Question: Today, I updated my Android SDK and Eciple ADT to the most recent versions (ADT Rev 22). After restarting Eclipse it is quite unhappy with the Build Paths whenever I reference custom libraries.
An example is shown in this screenshot:

My custom "Android Utilities Library" compiles fine, but everything that depends on it shows build path errors. E.g. when I investigate the build path settings for "Android URA Library" it shows me an error with the 'android_utilities_library.jar' missing under "Android Dependencies" (which in fact is true, the libraries will be built to individual class files in 'bin/classes').
After reading the solution to <URL> I tried to clean and manually build my projects in the correct order, but to no avail.
I've never dealt with this before, so I don't know how to attack the problem.
Any help is appreciated. Thx!
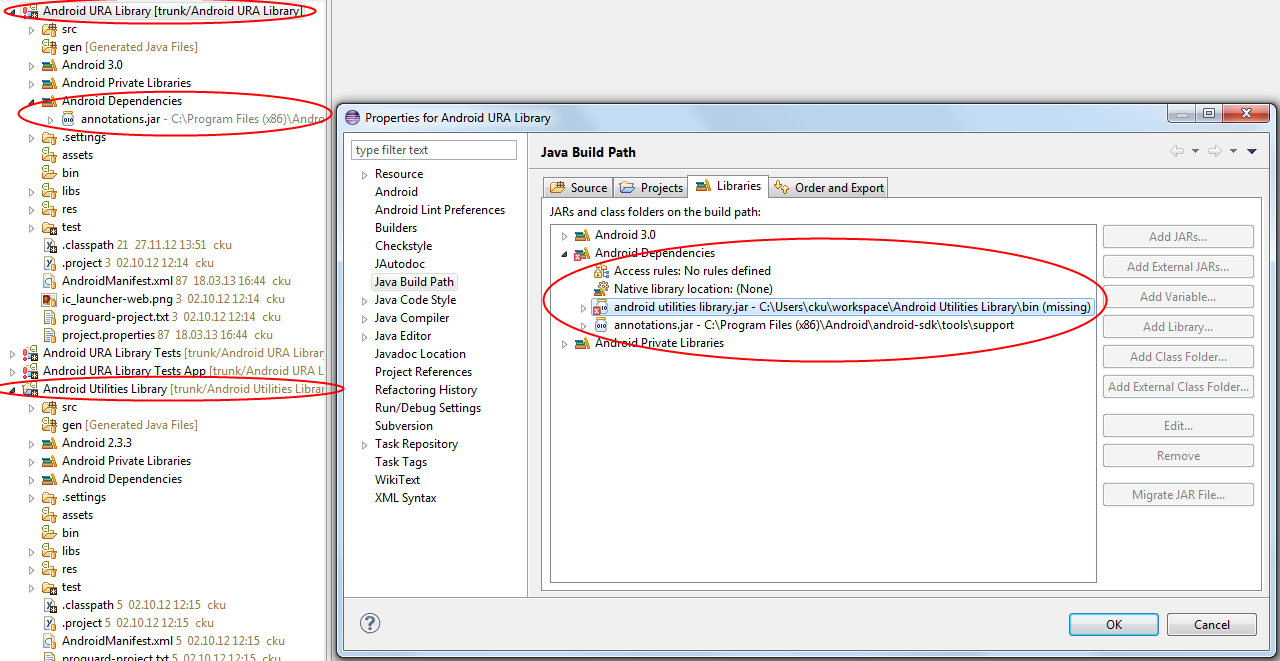
Answer: Installing the new Build Tools did the trick. They were not automatically included when I updated the SDK (probably need to run the update twice I guess).